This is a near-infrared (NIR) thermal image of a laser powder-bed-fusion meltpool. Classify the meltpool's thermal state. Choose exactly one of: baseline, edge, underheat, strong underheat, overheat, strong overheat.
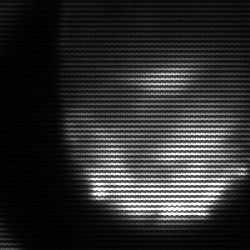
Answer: edge